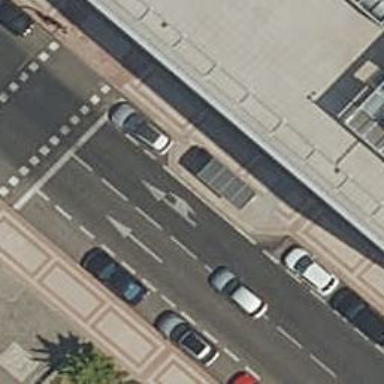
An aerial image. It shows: Public transport stop position.